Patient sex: F
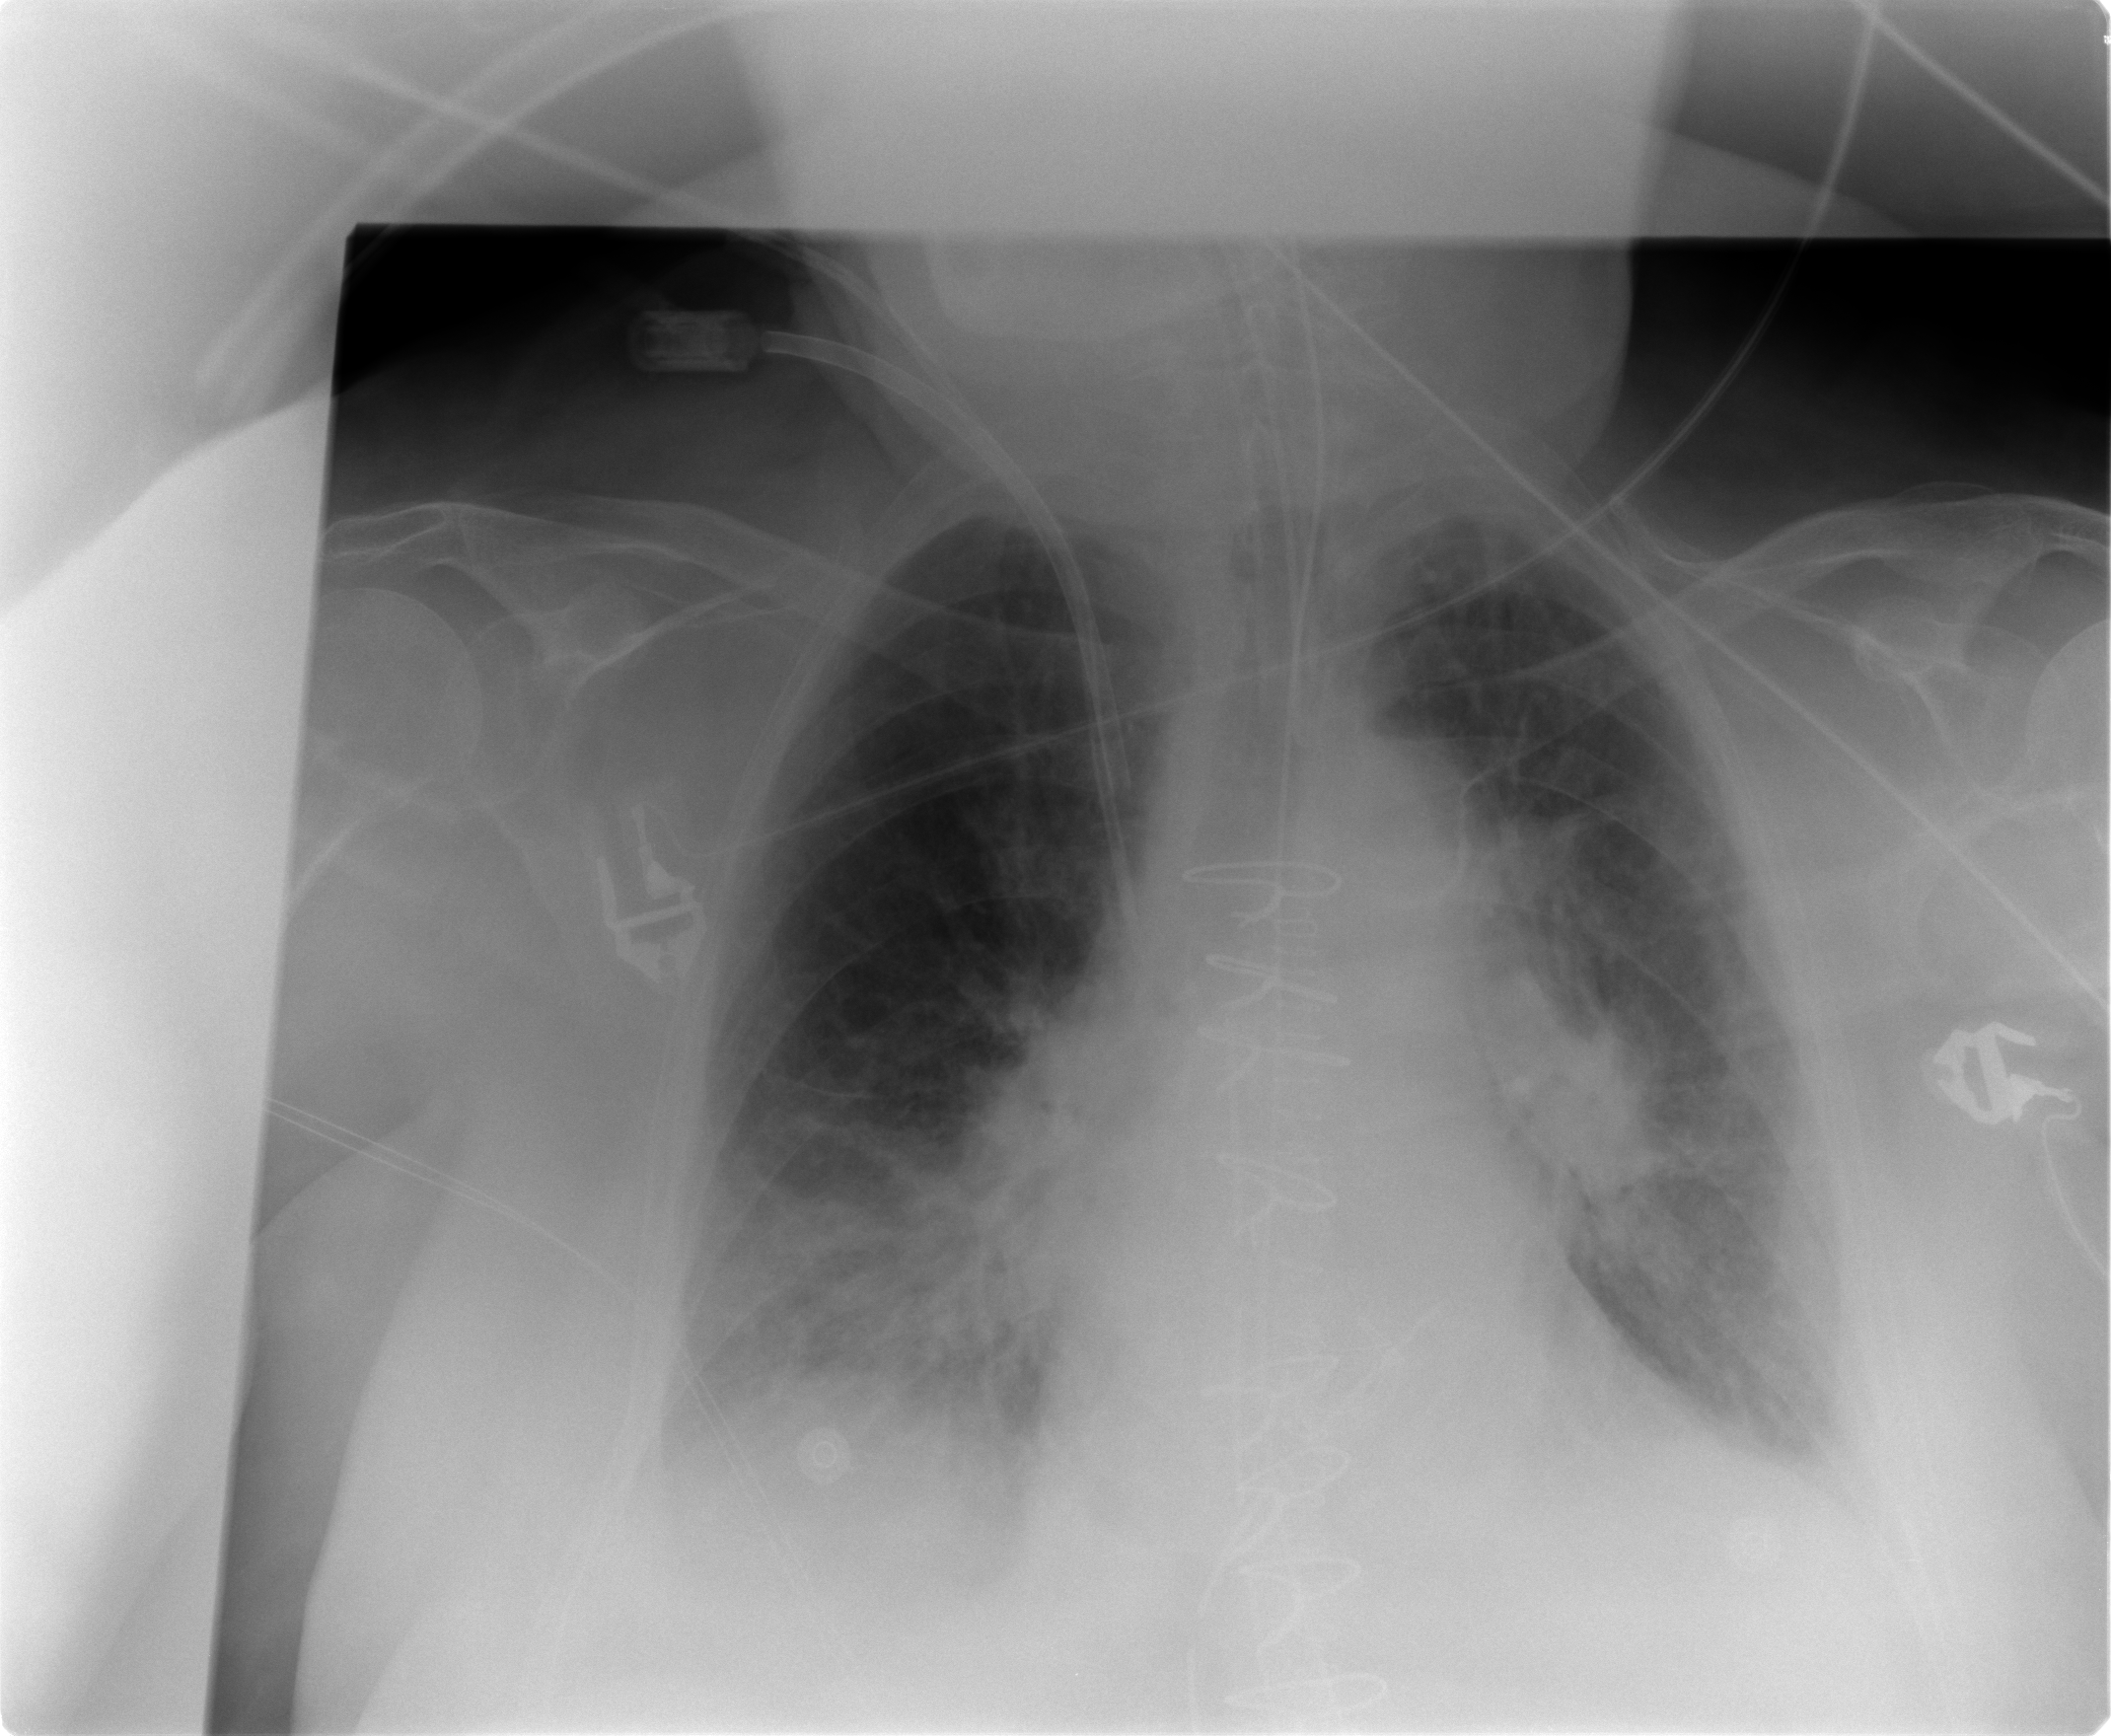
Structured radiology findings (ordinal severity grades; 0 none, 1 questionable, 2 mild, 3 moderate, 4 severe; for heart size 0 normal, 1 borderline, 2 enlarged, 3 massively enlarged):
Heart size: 0
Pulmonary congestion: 2
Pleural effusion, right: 2
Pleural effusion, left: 2
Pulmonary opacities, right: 2
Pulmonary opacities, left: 1
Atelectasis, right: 2
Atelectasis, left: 2